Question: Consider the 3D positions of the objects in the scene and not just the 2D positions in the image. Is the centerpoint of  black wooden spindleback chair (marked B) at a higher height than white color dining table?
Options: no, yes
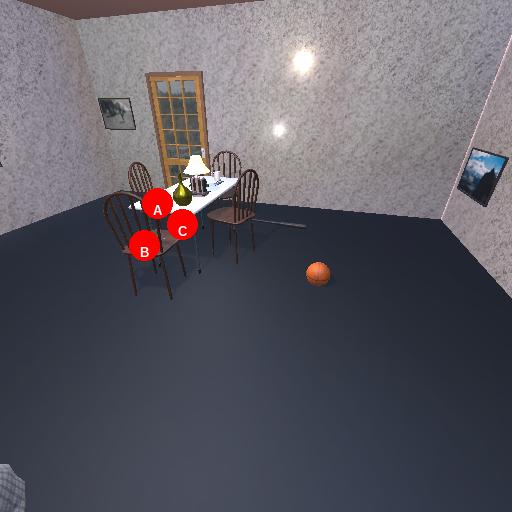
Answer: no